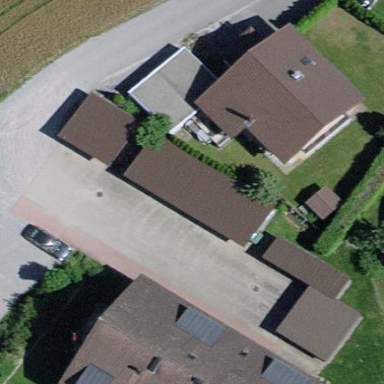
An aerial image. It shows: View of roof of building.